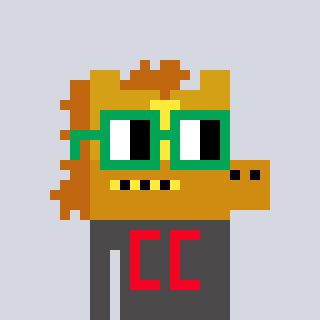
a pixel art character with square green glasses, a yellow horse-shaped head and a grayscale-colored body on a cool background